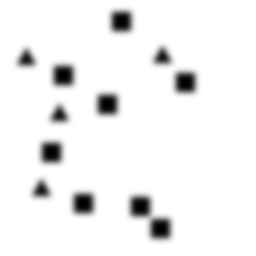
Squares: 8
Triangles: 4
Stars: 0
Total shapes: 12